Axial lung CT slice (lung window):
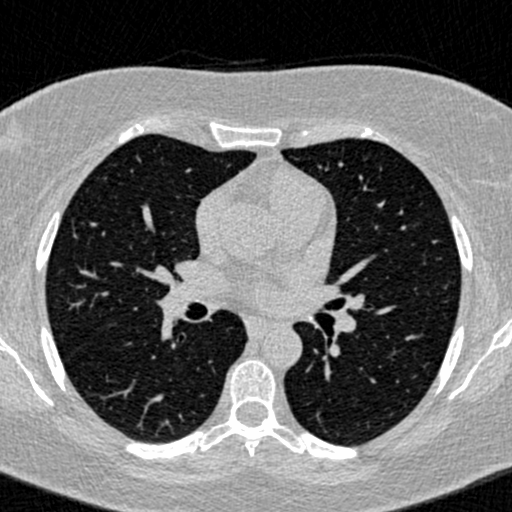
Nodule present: no